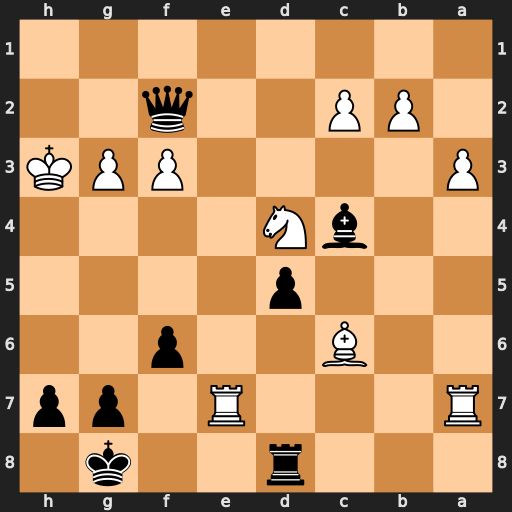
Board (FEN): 3r2k1/R3R1pp/2B2p2/3p4/2bN4/P4PPK/1PP2q2/8
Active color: b
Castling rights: -
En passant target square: -
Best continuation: Bf1+ Kg4 Qxd4+